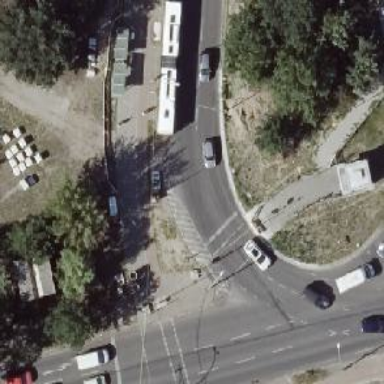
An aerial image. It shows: Tunnel footway.